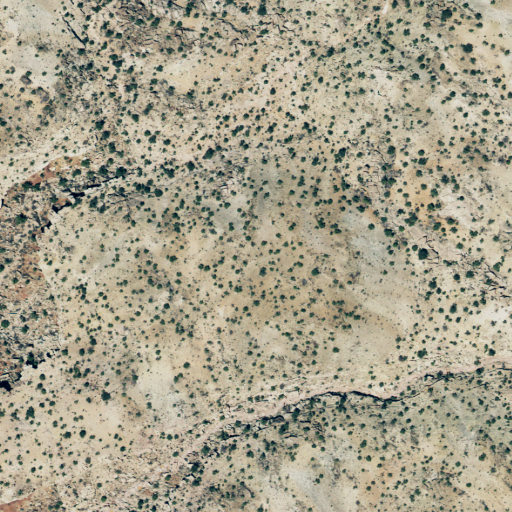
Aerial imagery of bench in Utah named Four Mile Bench containing only shrub